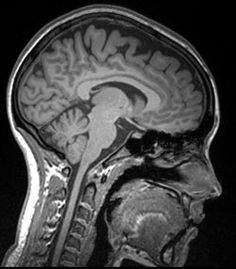
Label: notumor